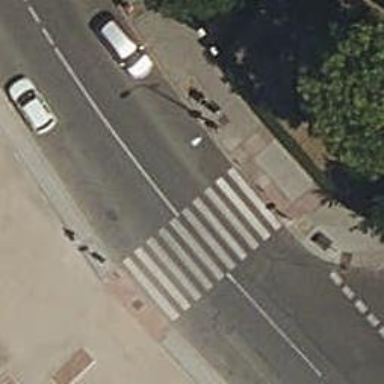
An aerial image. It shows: Uncontrolled crossing on the road.